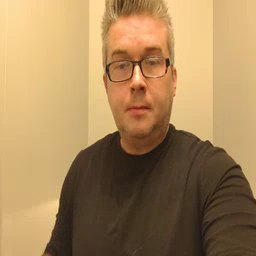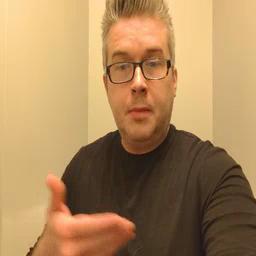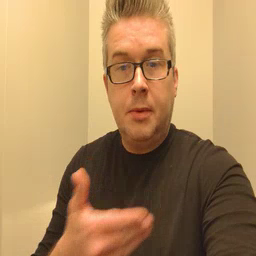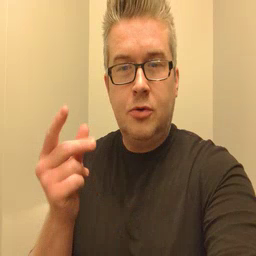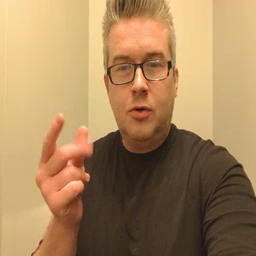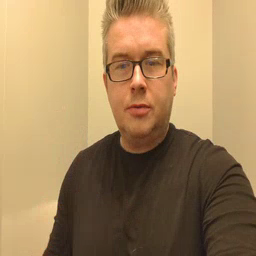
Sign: puppy